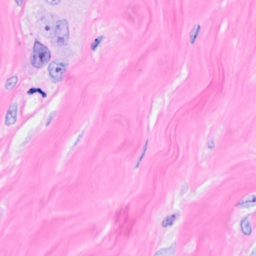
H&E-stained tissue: Breast